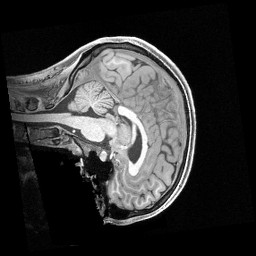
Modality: T1w
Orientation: sagittal
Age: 21
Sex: female
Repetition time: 2.4 s
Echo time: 0.00222 s